Question: I have been working on an application that runs the following query:
'''
SELECT m.*, GROUP_CONCAT(g.title) as genres
FROM movie m
INNER JOIN genre_movie gm ON gm.movie_id = m.id
INNER JOIN genre g ON gm.genre_id = g.id
WHERE m.imdb_id = '454876'
'''
When I run the query in my query browser or straight via SSH it returns the following results (example:)

In my PHP code I do the following to loop over the genres:
'''
<?php $get = mysql_query($query); // $query is the above query ?>
<?php $movieInfo = mysql_fetch_assoc($get); ?>
<?php $genres = explode(",", $movieInfo['genres']); ?>
<?php foreach ($genres as $genre) { ?>
<li class="clear"><a><span class="value"><?php echo $genre; ?></span></a></li>
<?php } ?>
'''
> Drama, Adventure
> Drama, Drama, Drama, Adventure, Adventure, Adventure
Any idea why this is happening as I can't figure it out?
PS: I know a work-around would be to just add 'array_unique()' when I explode the comma separated list of the genres but I want to know the root of the problem.
Basically when I run the query manually the genres show up fine, when it runs in the applications, it shows double while the rest of the info still shows just fine.
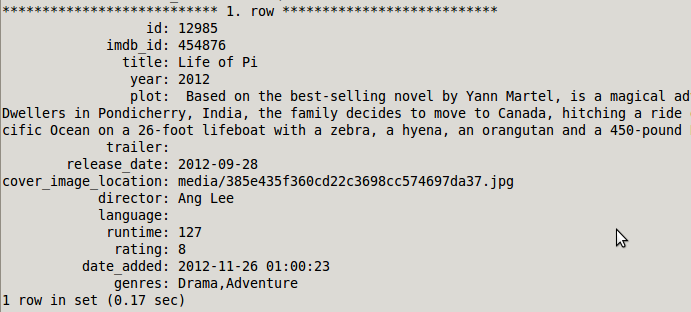
Answer: It seems like you have forgotten clause in SQL, due to which duplicate records are written.